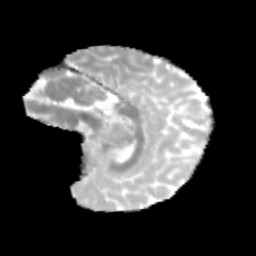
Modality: MD
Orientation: sagittal
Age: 10
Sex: female
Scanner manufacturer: siemens
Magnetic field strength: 3 T
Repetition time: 3.8 s
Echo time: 0.07 s